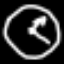
Label: clock